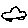
Label: car